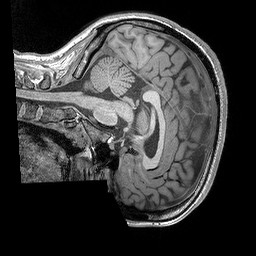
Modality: T1w
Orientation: sagittal
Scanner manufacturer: siemens
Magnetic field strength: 3 T
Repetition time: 2.3 s
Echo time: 0.00298 s